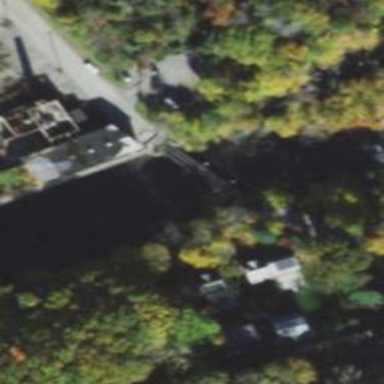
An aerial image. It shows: Bridge.